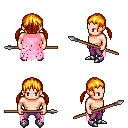
a pixel art fantasy rpg character, male body template, human, light skin, pink tattered cape, magenta pants, light blonde twin-tailed hairstyle, metal boots, spear, four views (front, back, left, right), 2x2 character sprite sheet, small pixel art, hard edges, no anti-aliasing